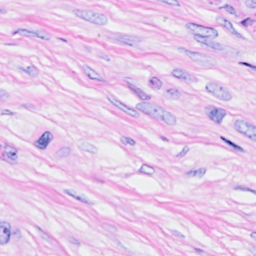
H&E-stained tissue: Breast